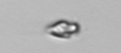
Label: Heterocapsa_rotundata